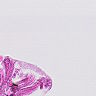
Metastatic tissue present: no